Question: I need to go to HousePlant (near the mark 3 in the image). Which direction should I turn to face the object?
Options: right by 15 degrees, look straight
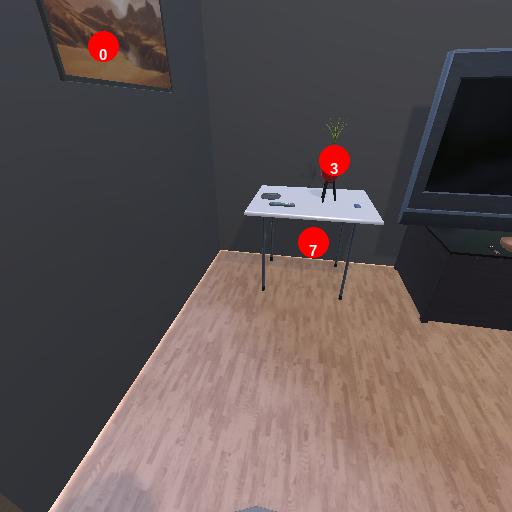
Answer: right by 15 degrees